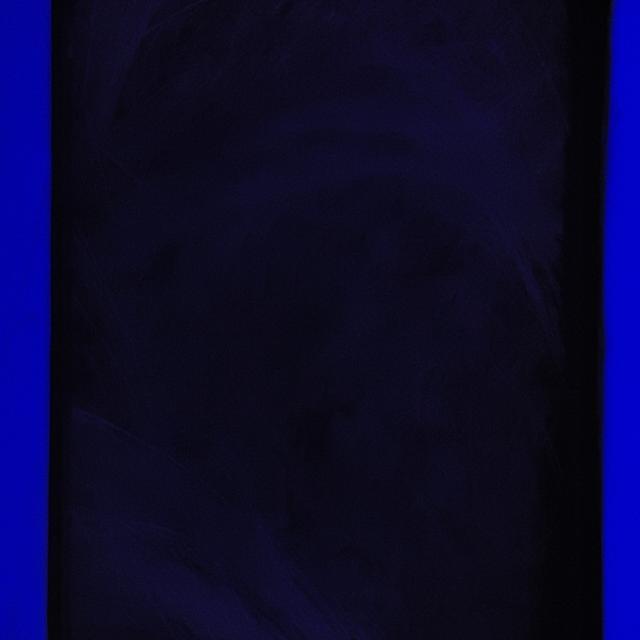
Healthy canine skin — no visible lesions, inflammation, or abnormalities. The skin and coat appear normal.